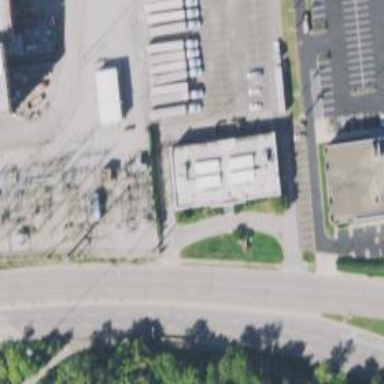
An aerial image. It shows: Power tower.